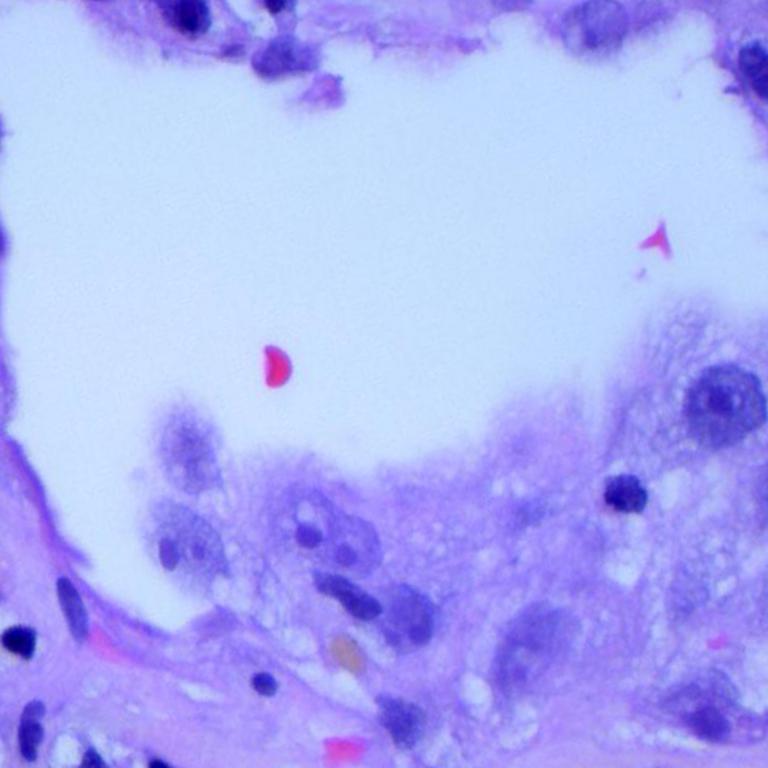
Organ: lung
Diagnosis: adenocarcinomas